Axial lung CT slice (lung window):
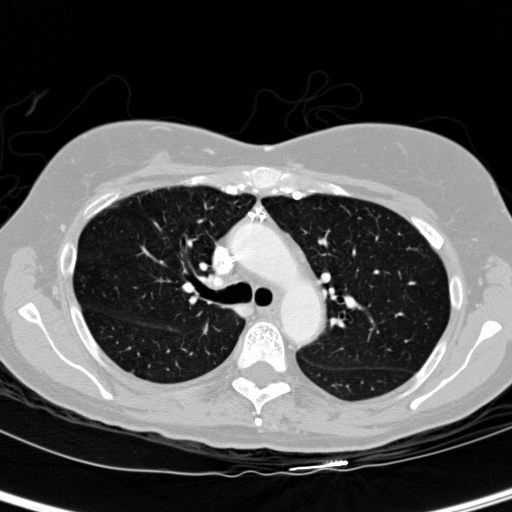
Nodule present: no